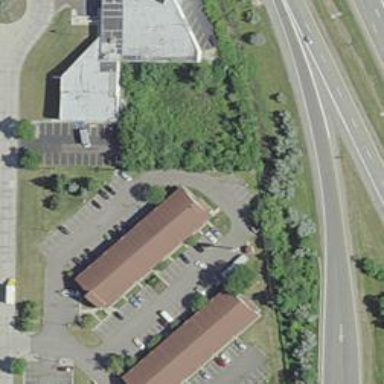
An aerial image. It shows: Commercial building used as hotel.